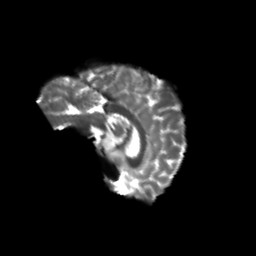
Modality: T2w
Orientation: sagittal
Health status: healthy
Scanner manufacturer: philips
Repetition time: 7.395 s
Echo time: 0.08599 s